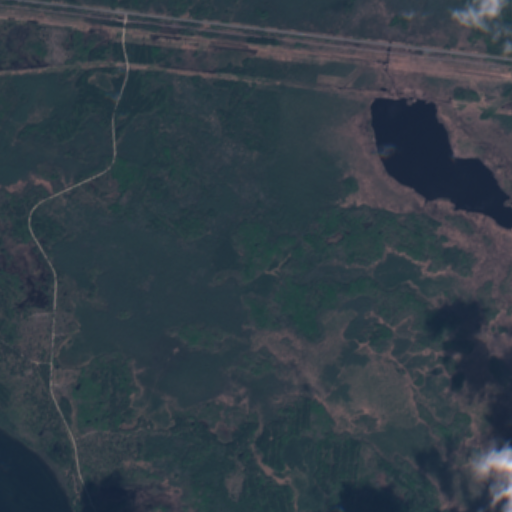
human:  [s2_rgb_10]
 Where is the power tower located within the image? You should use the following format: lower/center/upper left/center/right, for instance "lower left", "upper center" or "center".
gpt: The power tower is located in the upper of the image.
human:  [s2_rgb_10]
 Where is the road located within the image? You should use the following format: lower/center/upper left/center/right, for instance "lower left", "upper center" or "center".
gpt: There is no road in the image.